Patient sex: M
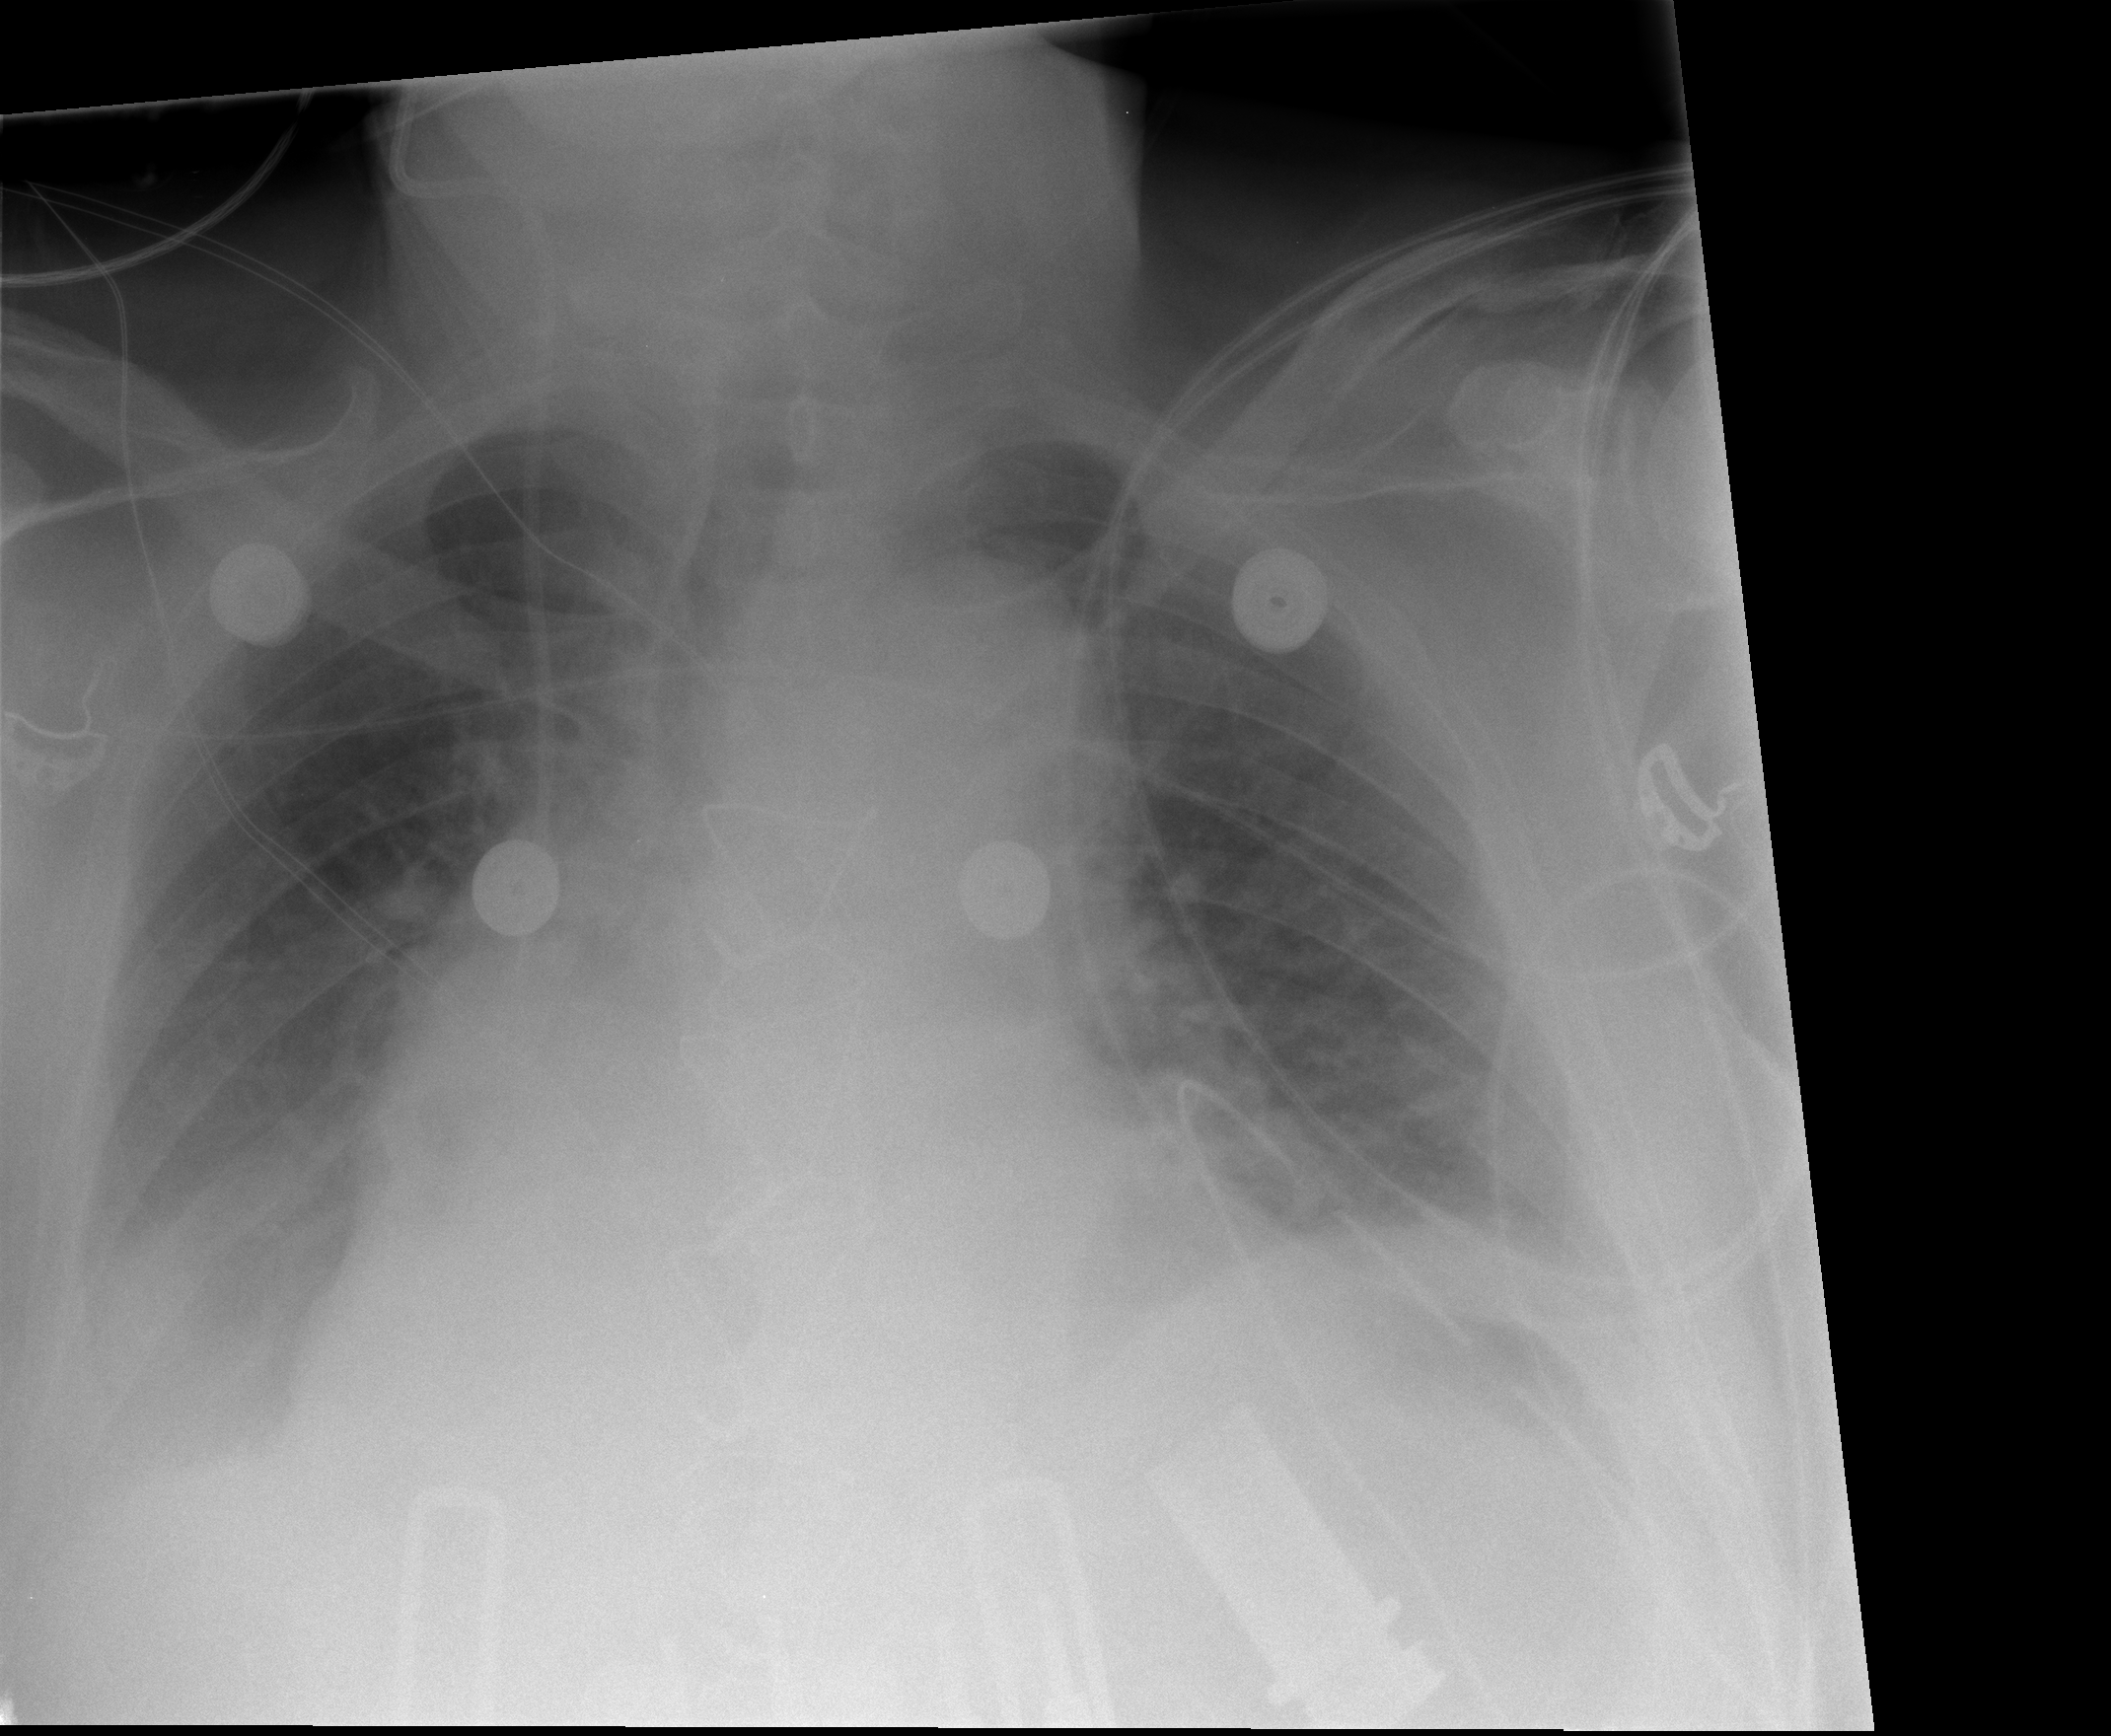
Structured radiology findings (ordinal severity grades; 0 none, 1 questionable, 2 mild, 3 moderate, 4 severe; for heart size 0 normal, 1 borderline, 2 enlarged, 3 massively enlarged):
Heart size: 2
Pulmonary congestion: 0
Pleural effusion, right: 2
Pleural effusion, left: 2
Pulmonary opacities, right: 0
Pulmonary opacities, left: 0
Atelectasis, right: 1
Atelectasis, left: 1